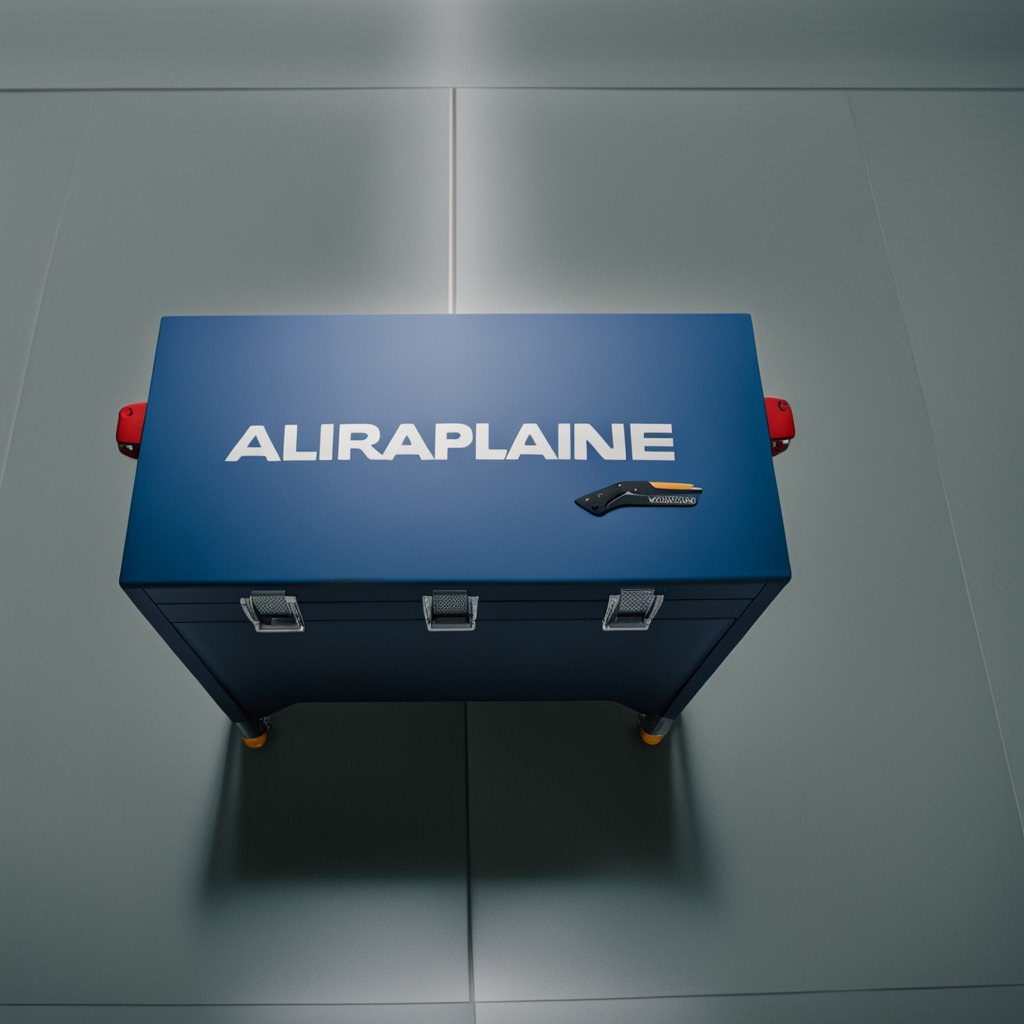
A utility knife lying on the toolbox surface in an airplane hangar workshop 8K.